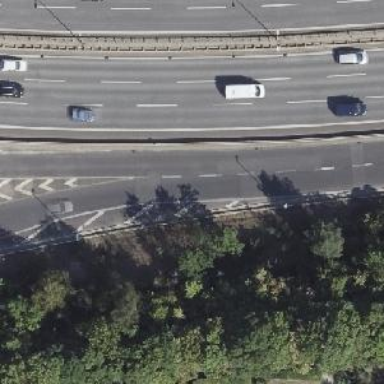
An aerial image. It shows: Asphalt motorway link.